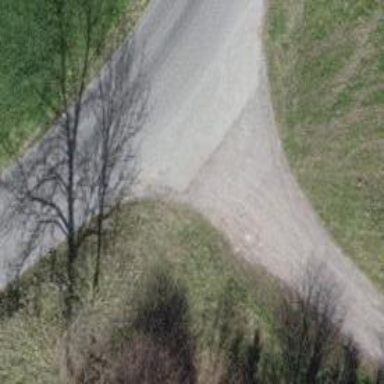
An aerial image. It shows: Road with steps.